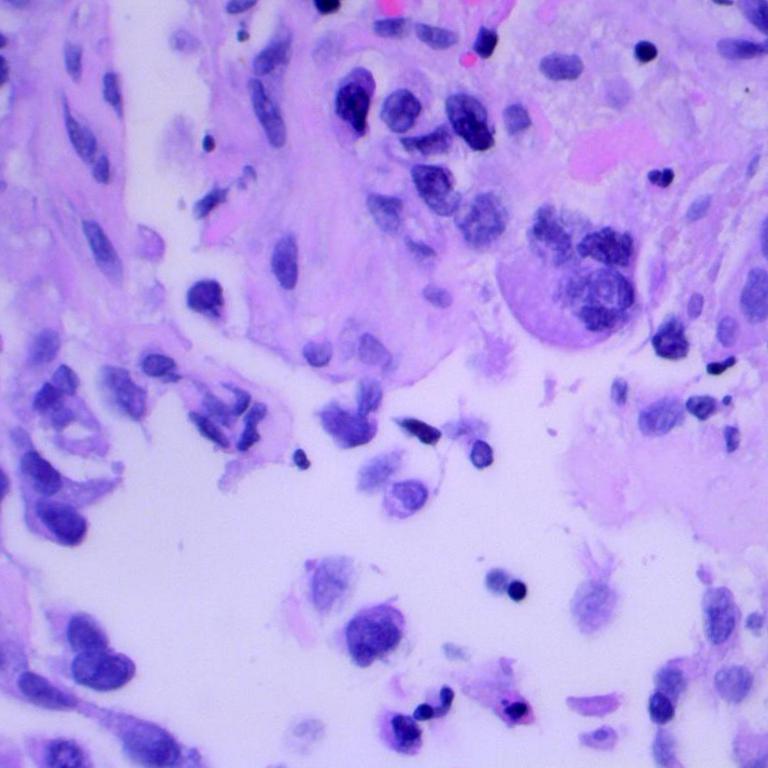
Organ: lung
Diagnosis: adenocarcinomas